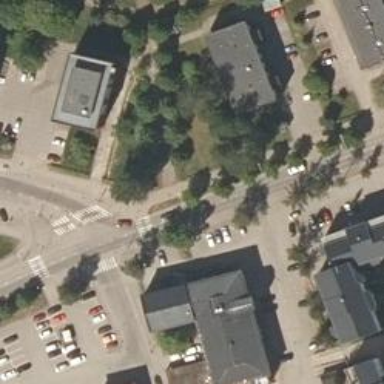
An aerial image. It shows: Footway with asphalt surface featuring zebra crossing.